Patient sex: M
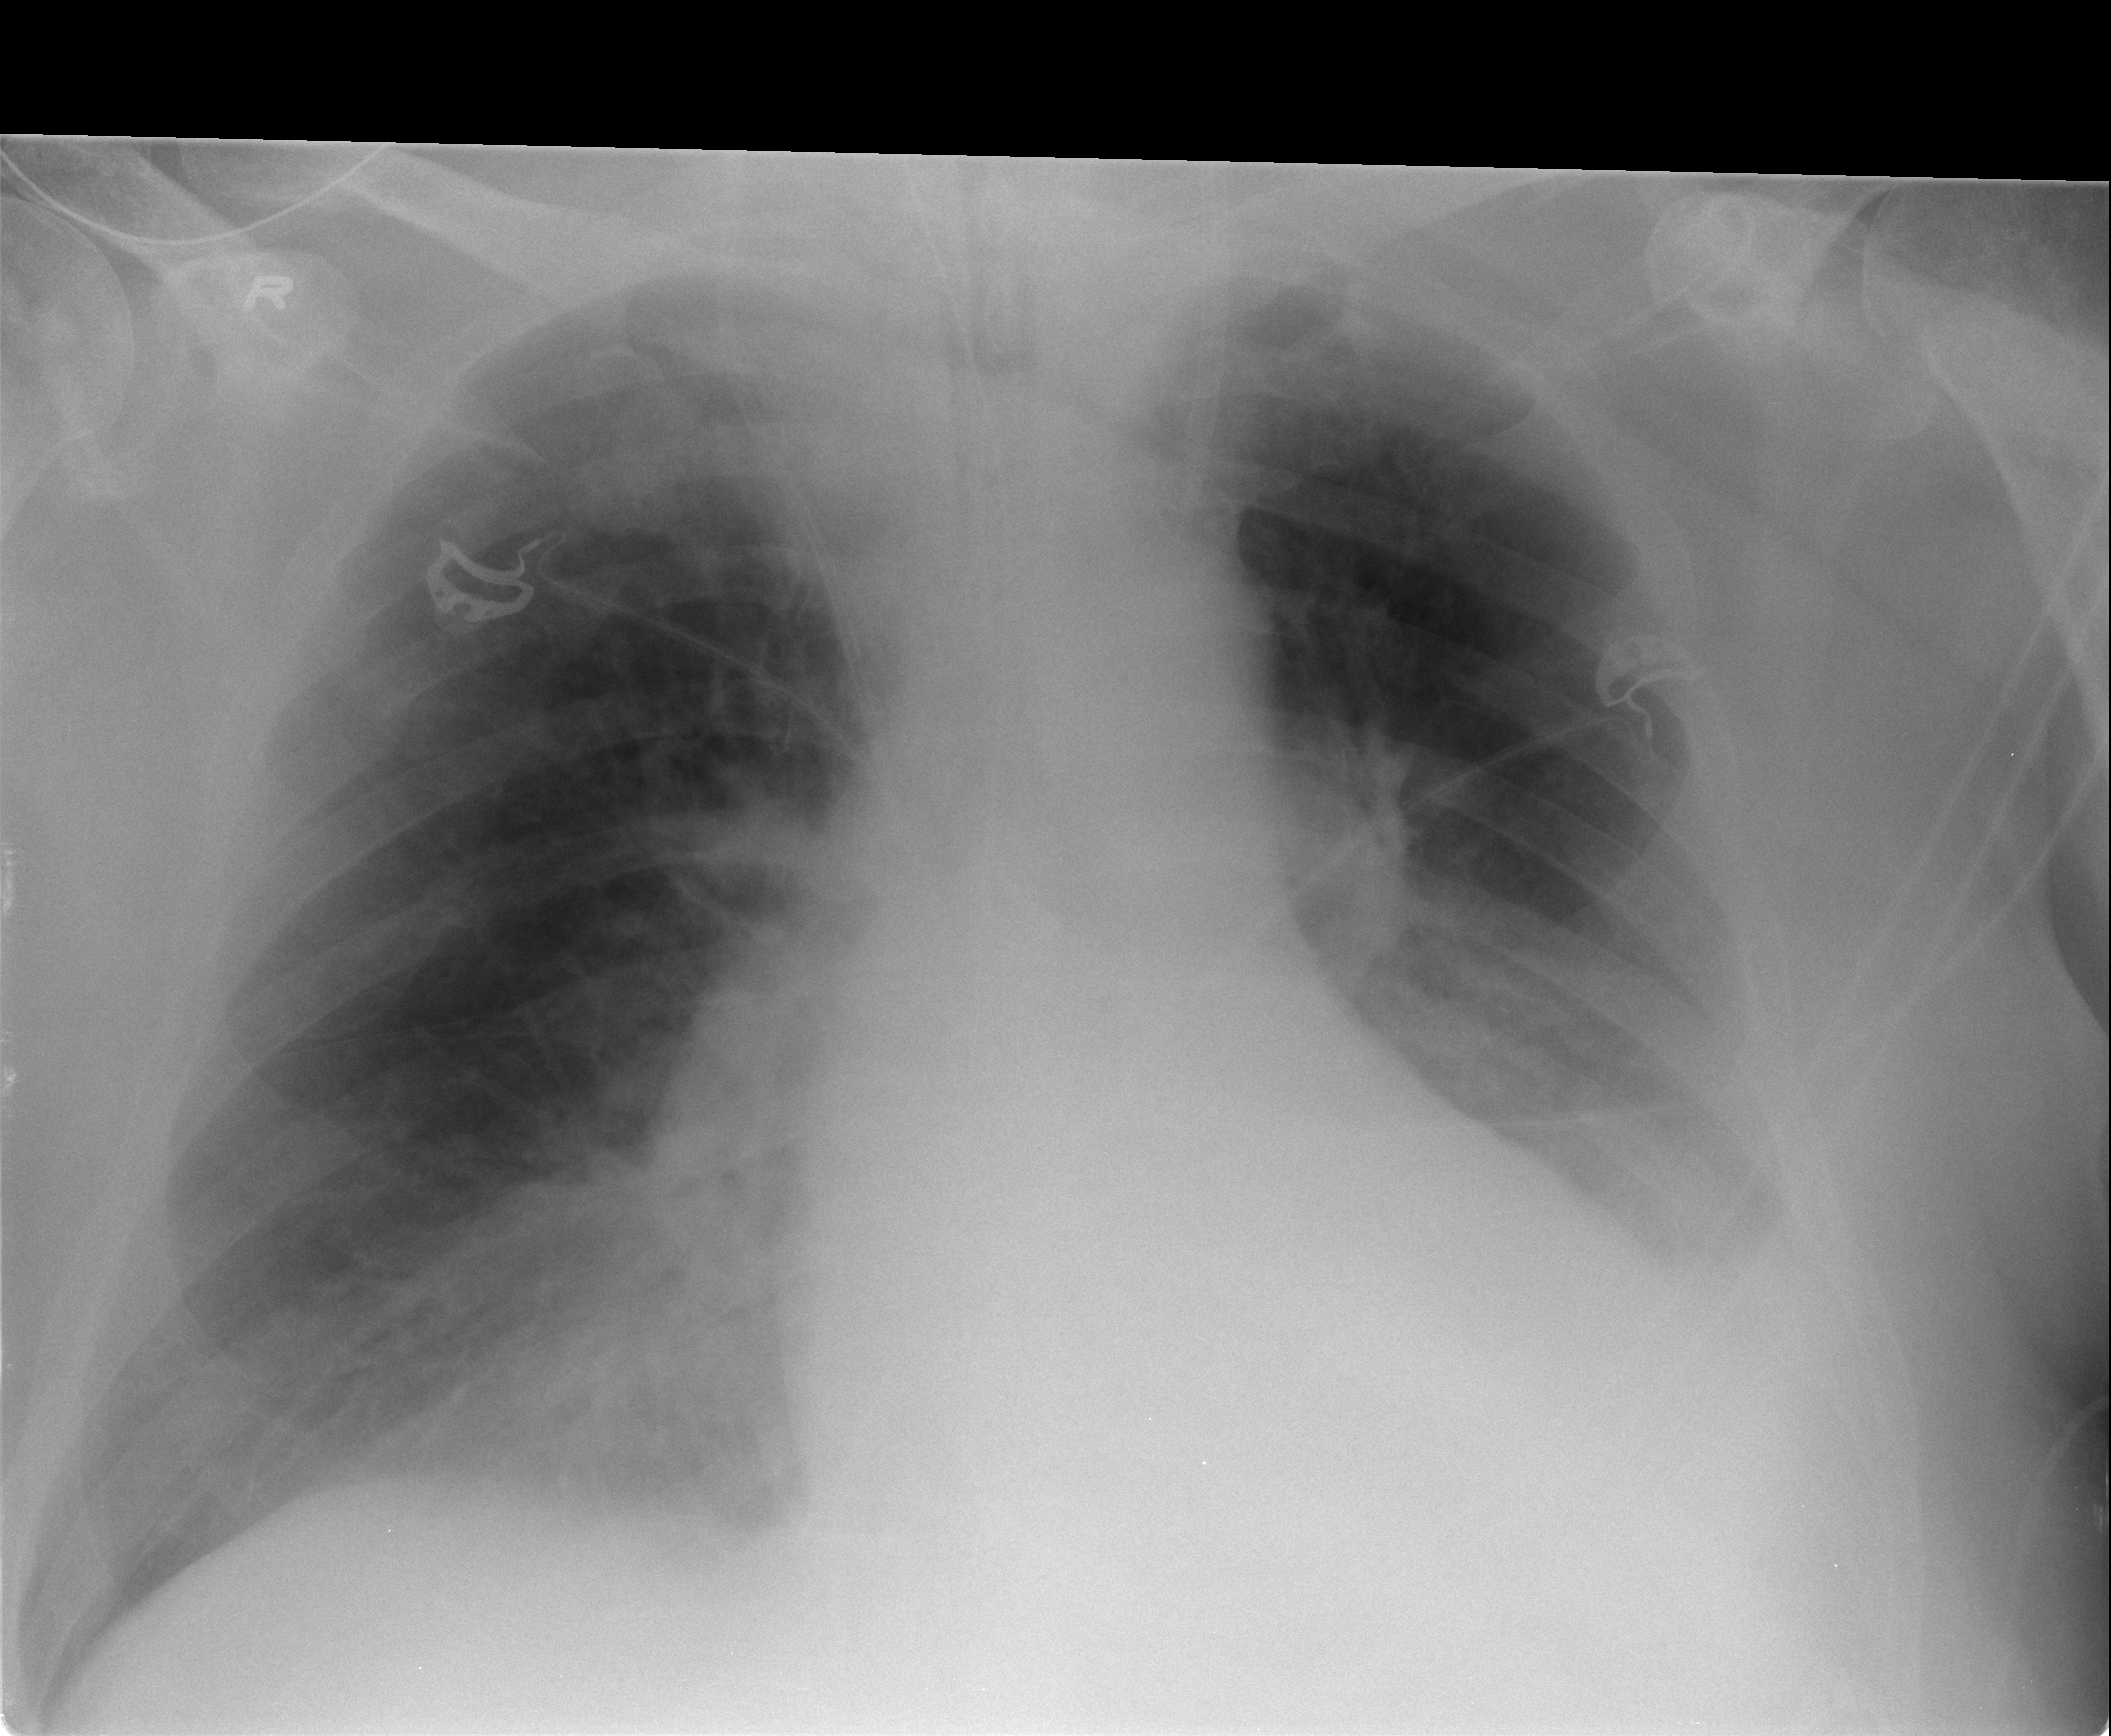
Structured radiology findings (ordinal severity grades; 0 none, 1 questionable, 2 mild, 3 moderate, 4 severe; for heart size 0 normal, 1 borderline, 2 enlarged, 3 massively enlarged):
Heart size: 2
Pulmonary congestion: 2
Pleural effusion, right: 2
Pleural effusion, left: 3
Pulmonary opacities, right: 2
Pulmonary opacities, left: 0
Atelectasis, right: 2
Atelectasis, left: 2